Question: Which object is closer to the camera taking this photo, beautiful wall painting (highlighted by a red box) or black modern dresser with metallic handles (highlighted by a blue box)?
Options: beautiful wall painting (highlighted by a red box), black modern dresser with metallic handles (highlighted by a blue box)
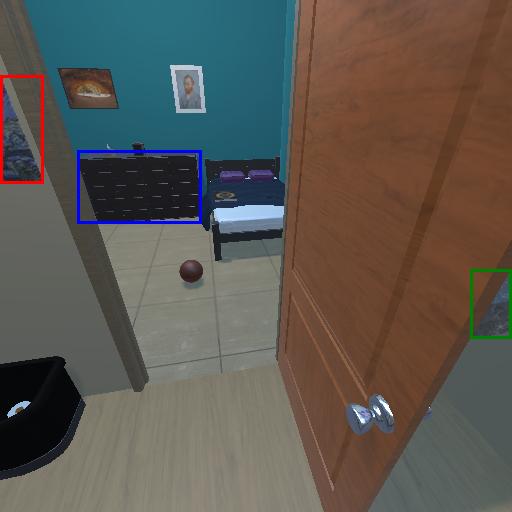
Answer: beautiful wall painting (highlighted by a red box)